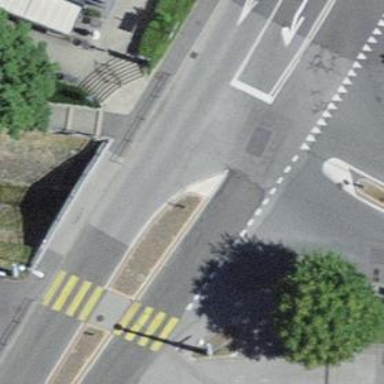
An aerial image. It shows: Road with steps.